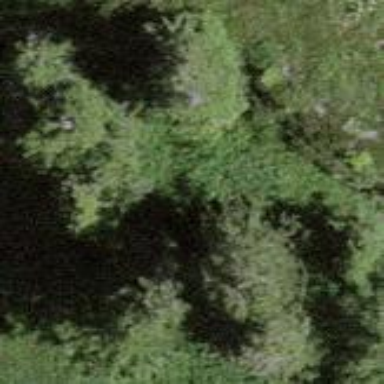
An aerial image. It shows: Patch of scrub vegetation.